Question: I am trying to Make the legend symbol a square or rectangle for a line graph. <URL>

The line is fine. I dont want change the line width.
HTML:
'''
<script src="http://code.highcharts.com/highcharts.js"></script>
<div id="container" style="height: 400px"></div>
'''
Javascript:
'''
$(function () {
var chart = new Highcharts.Chart({
chart: {
renderTo: 'container',
type: 'line',
},
xAxis: {
categories: ['Jan', 'Feb', 'Mar', 'Apr', 'May', 'Jun', 'Jul', 'Aug', 'Sep', 'Oct', 'Nov', 'Dec']
},
plotOptions: {
series: {
marker: {
enabled: false
}
}
},
legend: {
layout: 'vertical',
align: 'right',
verticalAlign: 'middle',
symbolHeight:100,
borderWidth: 0
},
series: [{
data: [29.9, 71.5, 106.4, 129.2, 144.0, 176.0, 135.6, 148.5, 216.4, 194.1, 95.6, 54.4]
}]
});
});
'''
I tried adding symbolHeight in legend. But its not working.
'''
legend: {
layout: 'vertical',
align: 'right',
verticalAlign: 'middle',
symbolHeight:100,
borderWidth: 0
},
'''
How to increase the height of line symbol to make it rectangle or square?
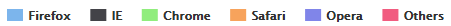
Answer: You can make a fake series as follows and provider marker to it.
'''
$(function () {
var chart = new Highcharts.Chart({
chart: {
renderTo: 'container',
type: 'line',
},
xAxis: {
categories: ['Jan', 'Feb', 'Mar', 'Apr', 'May', 'Jun', 'Jul', 'Aug', 'Sep', 'Oct', 'Nov', 'Dec']
},
plotOptions: {
series: {
marker: {
enabled: true
}
}
},
legend: {
layout: 'vertical',
align: 'right',
verticalAlign: 'middle',
//borderWidth: 0
},
series: [{
data: [29.9, 71.5, 106.4, 129.2, 144.0, 176.0, 135.6, 148.5, 216.4, 194.1, 95.6, 54.4],
showInLegend : false,
marker:{enabled:false}
},{
name : "testing",
data : {},
marker : {symbol : 'square',radius : 12 }
}
]
});
});
'''
Working demo : <URL>